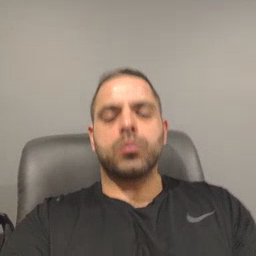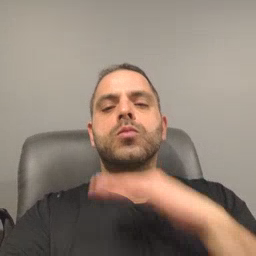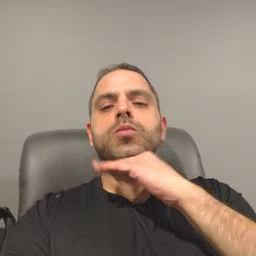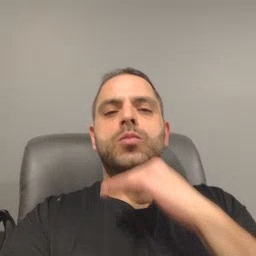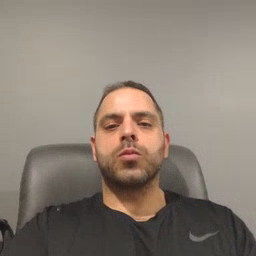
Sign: pig